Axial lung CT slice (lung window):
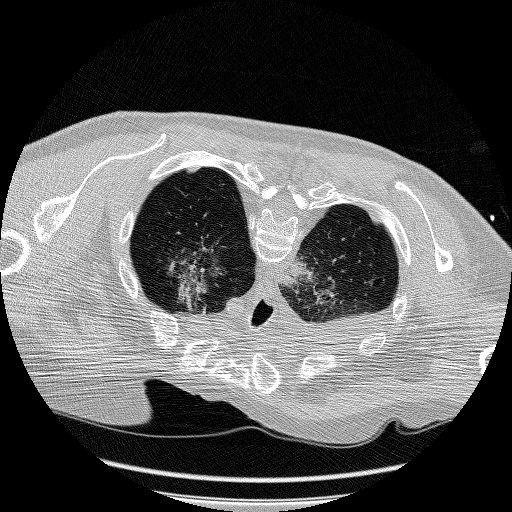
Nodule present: no